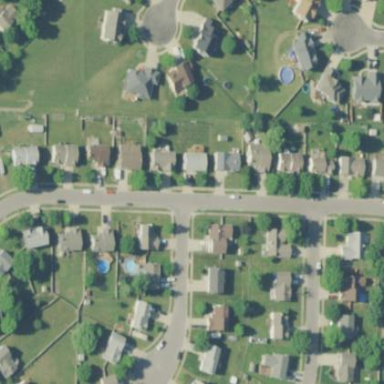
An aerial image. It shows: Residential area composed of single-family homes.